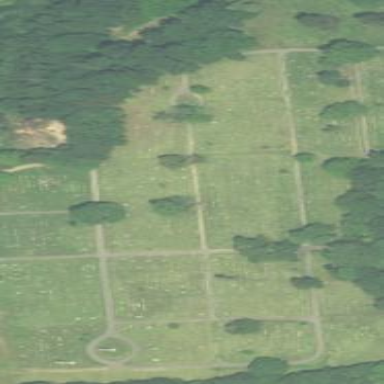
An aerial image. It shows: Cemetery.